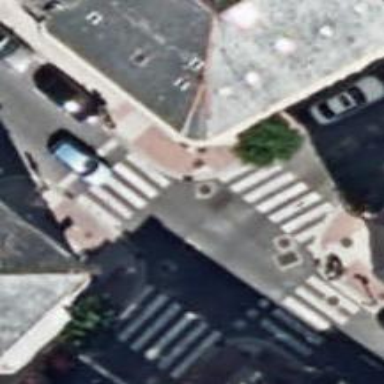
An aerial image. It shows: Road crossing with traffic signals.